Question: As an owner of Flash Builder 4.6 I'm struggling with 2 problems in <URL>:
1. XML parsing makes the whole application sluggish
2. Russian input in TextInput doesn't work with Opera
I wonder, if there is a new Flex SDK available for download, where some fixes might have been integrated since the Flash Builder 4.6 release several months ago.
So I have downloaded the <URL> and installed it:

However this seems to be a version, which differs very little from the stock Flex SDK included with Flash Builder 4.6 originally.
is there some good (i.e. fresh, but also tested/stable) source for Flex SDK, which would be suitable for Flash Builder 4.6?
Maybe I can check out the source from some repository and build it myself (how, please?).
Does Apache offer anything, since they are the new owners?
I've checked out Apache's Flex with
'''
svn co https://svn.apache.org/repos/asf/incubator/flex/trunk flex
'''
(and have yet to figure out, how to build it) - isn't it and ?
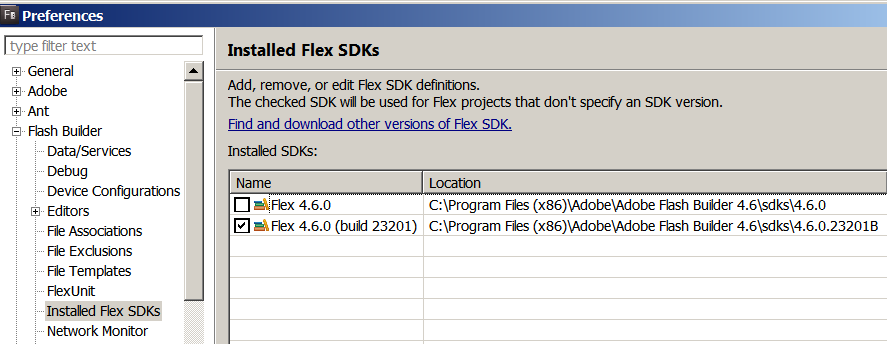
Answer: > is there some good (i.e. fresh, but also tested/stable) source for
Flex SDK, which would be suitable for Flash Builder 4.6?
Yes, that would be Adobe. I am not aware of any updates to Flex 4.6 since it's release late last November. It's only been three months. I believe the bulk of Adobe's work around Flex has been getting legal approval to submit Flex to Apache. They are getting that slowly.
You can download the source for the Adobe Flex SDK from <URL>.
> Does Apache offer anything, since they are the new owners?
The Apache project is still formally waiting for donations from Adobe, including their testing suite. But, some code is submitted from Adobe. A few people have submitted some new components, and there has been work done around localization. The Apache project does not have a formal release yet.
You should be able to get the Apache Source from <URL>
---
I should add that I'm not sure if updating the SDK will solve any XML parsing issues you have. But, it's tough to say for sure since you went into no details on what those issues are. My mobile game uses a 30K line, 1MB XML file for the level definitions and it has no problems parsing it effeciently.